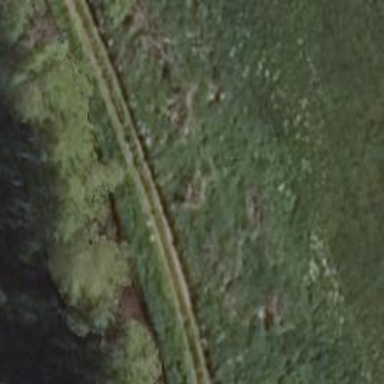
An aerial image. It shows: Track with grade 4 tracktype.